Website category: university
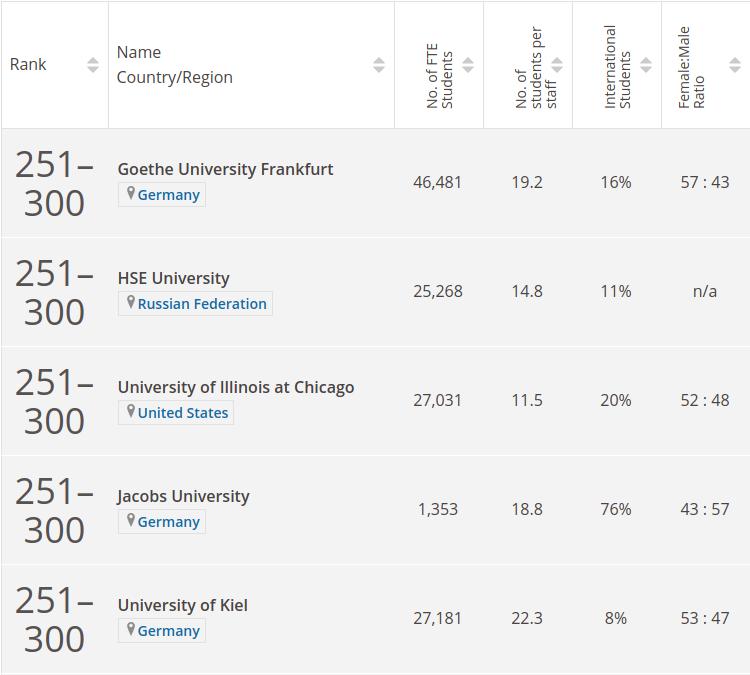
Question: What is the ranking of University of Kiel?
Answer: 251300

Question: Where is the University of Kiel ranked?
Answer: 251300

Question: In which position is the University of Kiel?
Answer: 251300

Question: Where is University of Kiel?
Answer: Germany

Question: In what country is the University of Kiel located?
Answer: Germany

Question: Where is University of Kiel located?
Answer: Germany

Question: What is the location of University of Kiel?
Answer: Germany

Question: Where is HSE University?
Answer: Russian Federation

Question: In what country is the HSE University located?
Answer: Russian Federation

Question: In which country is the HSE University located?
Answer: Russian Federation

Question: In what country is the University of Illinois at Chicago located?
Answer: United States

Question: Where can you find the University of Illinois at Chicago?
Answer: United States

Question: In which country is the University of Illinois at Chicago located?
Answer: United States

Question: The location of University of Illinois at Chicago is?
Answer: United States

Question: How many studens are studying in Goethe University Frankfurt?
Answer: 46,481

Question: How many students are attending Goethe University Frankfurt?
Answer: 46,481

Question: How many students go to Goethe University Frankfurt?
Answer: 46,481

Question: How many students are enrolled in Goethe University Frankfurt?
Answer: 46,481

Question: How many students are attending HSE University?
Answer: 25,268

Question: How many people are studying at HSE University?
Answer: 25,268

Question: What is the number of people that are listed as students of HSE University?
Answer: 25,268

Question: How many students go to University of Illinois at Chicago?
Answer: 27,031

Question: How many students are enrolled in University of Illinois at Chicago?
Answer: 27,031

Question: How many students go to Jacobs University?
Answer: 1,353

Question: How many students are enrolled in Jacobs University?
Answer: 1,353

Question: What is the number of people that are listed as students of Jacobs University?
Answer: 1,353

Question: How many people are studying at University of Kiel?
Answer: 27,181

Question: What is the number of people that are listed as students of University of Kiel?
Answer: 27,181

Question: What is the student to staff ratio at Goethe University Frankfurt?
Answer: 19.2

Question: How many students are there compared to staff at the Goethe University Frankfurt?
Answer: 19.2

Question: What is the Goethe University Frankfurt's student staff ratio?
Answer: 19.2

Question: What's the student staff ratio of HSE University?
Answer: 14.8

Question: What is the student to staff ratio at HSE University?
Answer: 14.8

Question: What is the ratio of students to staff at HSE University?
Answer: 14.8

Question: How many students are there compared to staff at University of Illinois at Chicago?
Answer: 11.5

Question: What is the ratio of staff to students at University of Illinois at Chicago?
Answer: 11.5

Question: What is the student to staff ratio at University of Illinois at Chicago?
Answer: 11.5

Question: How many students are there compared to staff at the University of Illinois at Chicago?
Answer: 11.5

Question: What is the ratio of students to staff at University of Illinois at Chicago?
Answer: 11.5

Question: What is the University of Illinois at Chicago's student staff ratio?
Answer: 11.5

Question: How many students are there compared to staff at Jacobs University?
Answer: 18.8

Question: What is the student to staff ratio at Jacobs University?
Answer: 18.8

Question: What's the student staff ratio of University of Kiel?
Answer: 22.3

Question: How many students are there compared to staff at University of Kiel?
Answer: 22.3

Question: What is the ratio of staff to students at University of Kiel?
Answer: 22.3

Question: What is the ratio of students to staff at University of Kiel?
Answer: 22.3

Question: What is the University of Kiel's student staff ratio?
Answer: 22.3

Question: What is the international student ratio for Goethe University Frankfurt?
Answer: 16%

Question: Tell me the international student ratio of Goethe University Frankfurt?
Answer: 16%

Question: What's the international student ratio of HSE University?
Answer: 11%

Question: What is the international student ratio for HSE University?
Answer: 11%

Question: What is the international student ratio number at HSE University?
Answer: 11%

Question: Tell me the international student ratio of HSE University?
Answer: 11%

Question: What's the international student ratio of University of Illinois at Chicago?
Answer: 20%

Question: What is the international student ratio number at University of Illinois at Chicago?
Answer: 20%

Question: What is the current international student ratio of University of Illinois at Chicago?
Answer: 20%

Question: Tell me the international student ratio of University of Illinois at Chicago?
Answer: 20%

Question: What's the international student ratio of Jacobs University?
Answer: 76%

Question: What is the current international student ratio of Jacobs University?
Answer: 76%

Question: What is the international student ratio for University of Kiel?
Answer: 8%

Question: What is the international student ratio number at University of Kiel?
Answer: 8%

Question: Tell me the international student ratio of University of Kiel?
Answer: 8%

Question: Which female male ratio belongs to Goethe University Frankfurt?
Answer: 57 : 43

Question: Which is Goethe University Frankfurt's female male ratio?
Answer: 57 : 43